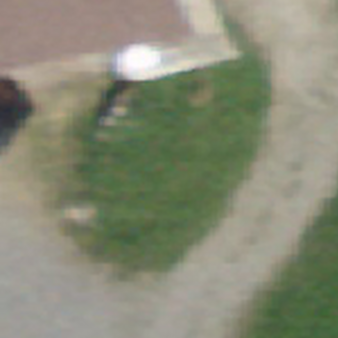
Label: other